Question: I'm trying to make a c# winform function so that when i press a button it sends an email to the email address given in a text box but there's something wrong with NetworkCredentials.
P.S I'm new to c# winforms

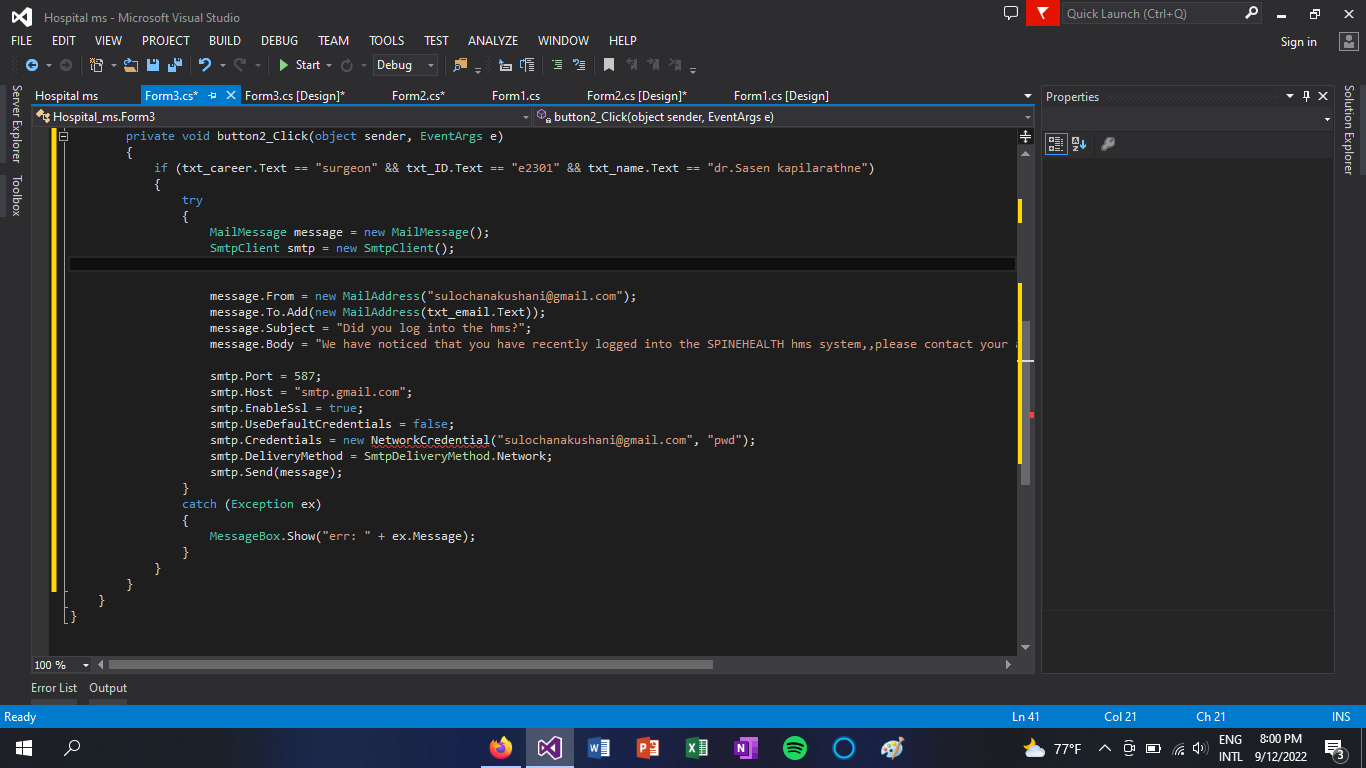
Answer: C# doesn't know 'NetworkCredential'. You must specify the Namespace this class is defined in.
So either use 'System.Net.NetworkCredential' or add 'using System.Net;' to the top of your file so you don't have to type 'System.Net.' everytime you want to use members of that namespace. This is ok until there have two classes with the same name. Then you must specify one of them explicitly.